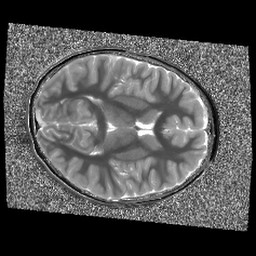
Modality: T1map
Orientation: axial
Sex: female
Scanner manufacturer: siemens
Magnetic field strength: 3 T
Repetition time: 5 s
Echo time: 0.00355 s